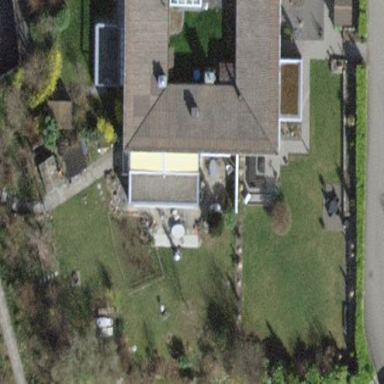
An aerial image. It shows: Simple and straightforward house.